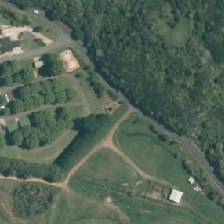
Land cover: urban_build_up